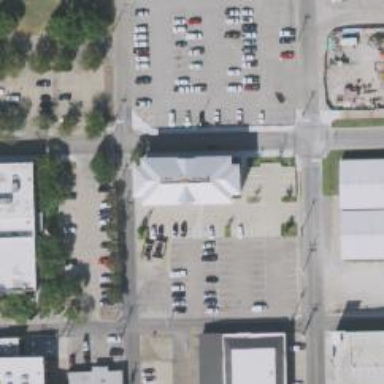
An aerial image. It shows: Parking space.